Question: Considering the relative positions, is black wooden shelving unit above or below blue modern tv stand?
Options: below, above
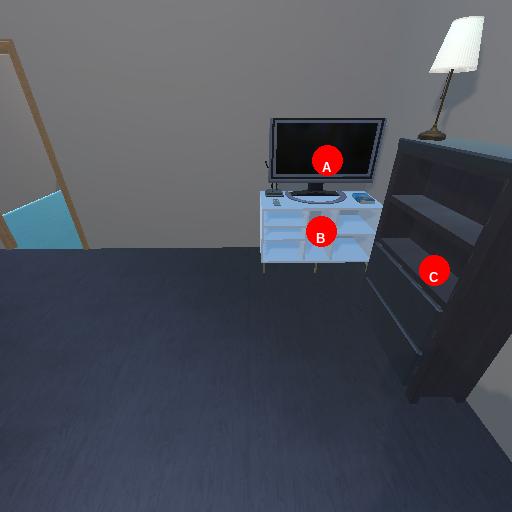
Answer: below